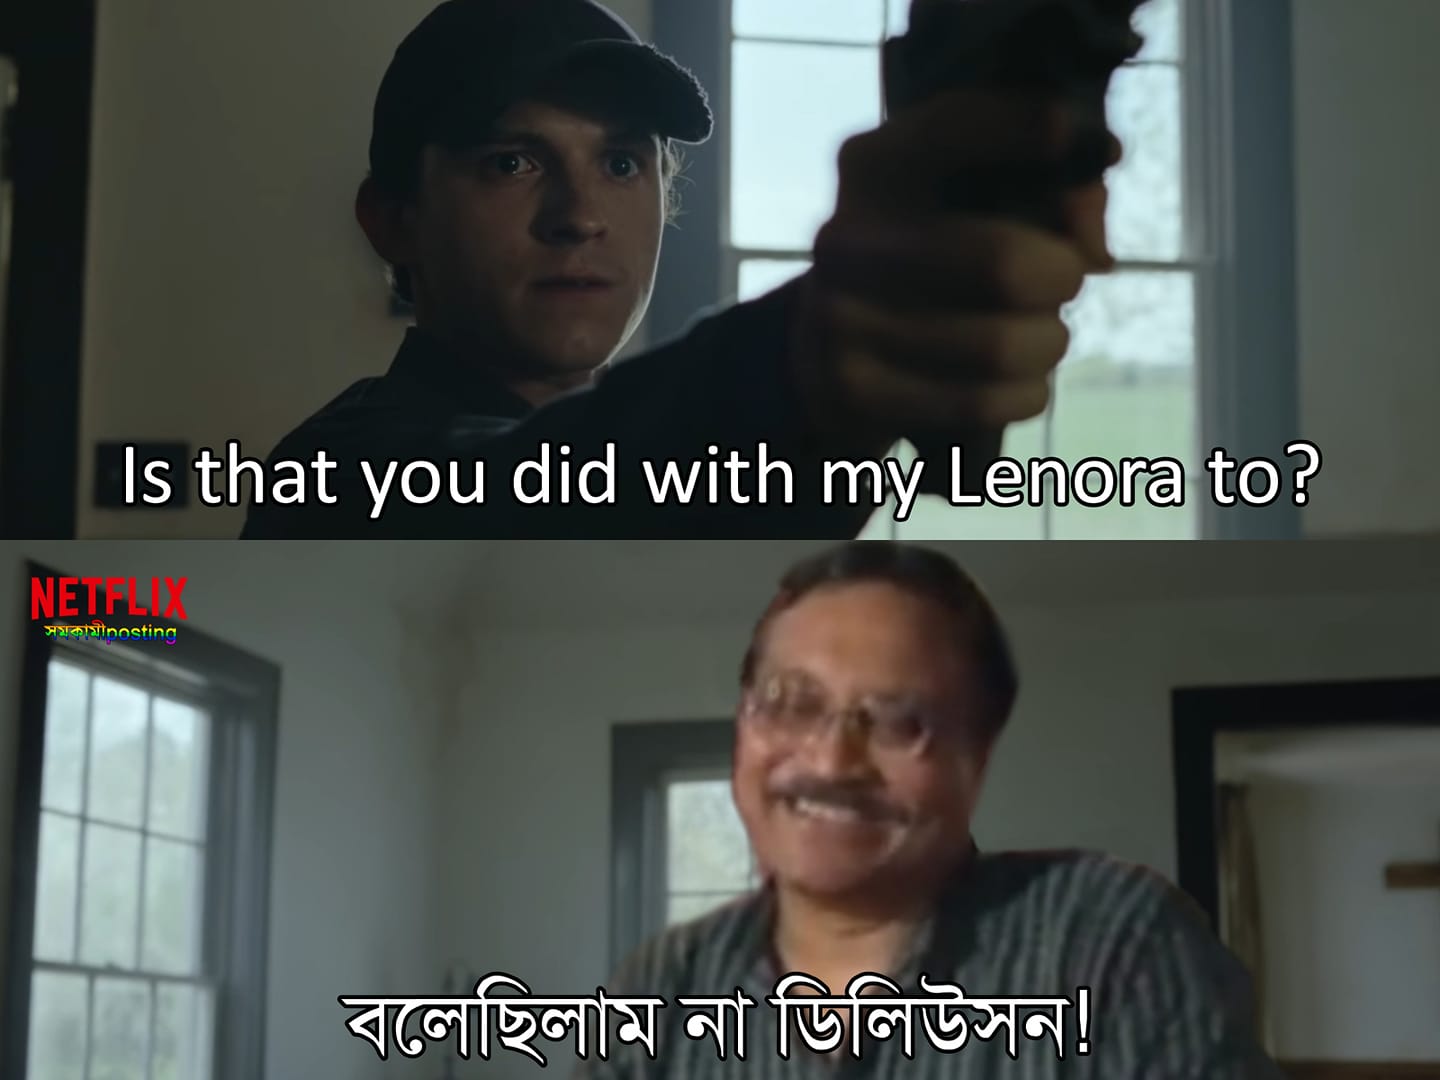
Caption: Is that you did with my Lenora to ?   বলেছিলাম না ডিলিউসন !
Label: non-hate